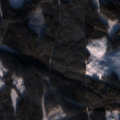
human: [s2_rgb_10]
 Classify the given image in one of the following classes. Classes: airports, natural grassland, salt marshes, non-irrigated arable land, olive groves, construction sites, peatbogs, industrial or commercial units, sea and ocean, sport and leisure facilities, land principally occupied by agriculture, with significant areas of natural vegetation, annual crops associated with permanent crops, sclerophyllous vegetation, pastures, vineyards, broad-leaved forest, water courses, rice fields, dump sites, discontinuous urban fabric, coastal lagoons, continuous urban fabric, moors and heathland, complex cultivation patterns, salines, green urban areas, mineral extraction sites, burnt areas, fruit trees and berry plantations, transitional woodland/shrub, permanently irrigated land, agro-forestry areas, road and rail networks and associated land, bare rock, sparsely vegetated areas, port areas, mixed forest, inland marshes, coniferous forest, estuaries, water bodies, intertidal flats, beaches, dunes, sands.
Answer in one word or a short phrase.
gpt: coniferous forest, mixed forest, transitional woodland/shrub